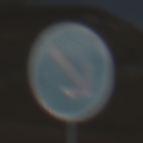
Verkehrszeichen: VorgeschriebeneVorbeifahrtRechts
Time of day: MorningAfternoon
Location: Outdoor (Nature)
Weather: PartlyCloudy
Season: NotSpecified
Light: Natural